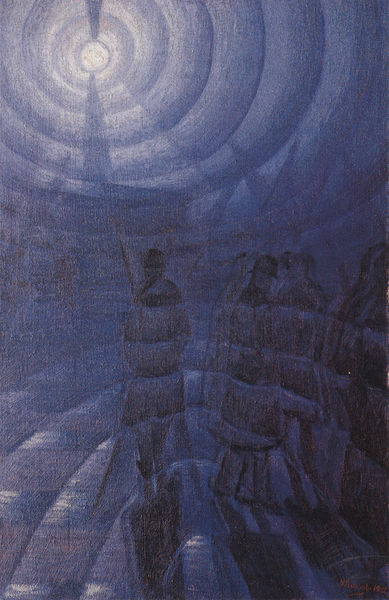
Titel: Solidità nella nebbia
Künstler: Luigi Russolo
Standort: Milano
Institution: Collezione G. Mattioli
Schlagwörter: blau, dunkel, gruppe, himmel, kopf, mann, schatten, frauen, kirchturm, menschen, stadt, abend, bewegung, frau, grau, hell, hut, hüte, kariert, köpfe, licht, männer, nacht, schwarz, weiss, blick, dach, haus, rot, schirm, weg, leute, mensch, spitze, stehen, steine, trauer, signatur, öl, häuser, spiegelung, gehen, kirche, sonne, boden, mantel, personen, spitzen, kirchturmspitze, kreis, rund, stock, turm, beine, rückenansicht, düster, pflaster, schuhe, stab, lila, monochrom, linien, spazieren, silhouette, füsse, kerze, melancholie, streifen, ring, gestalt, futurismus, mond, gemalt, glaube, strahlen, pflastersteine, strahl, kreise, mäntel, bläulich, schritt, gestalten, ecken, zacken, einfarbig, vision, messe, sonnenstrahlen, platten, verlauf, scheinen, ewigkeit, göttlichkeit, einzeln, kirchgang, ringförmig, bala, blaue stunde, iglu, nach dem kirchgang, nach der messe